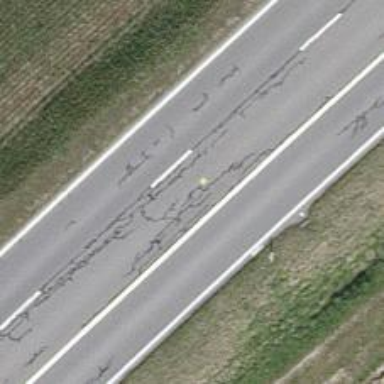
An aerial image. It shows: Asphalt road classified as primary highway.